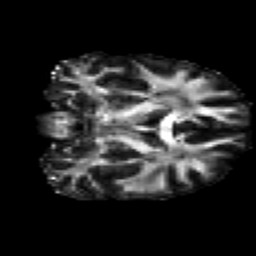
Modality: FA
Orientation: coronal
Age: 29
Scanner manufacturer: siemens
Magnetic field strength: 3 T
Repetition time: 2.2 s
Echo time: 0.084 s